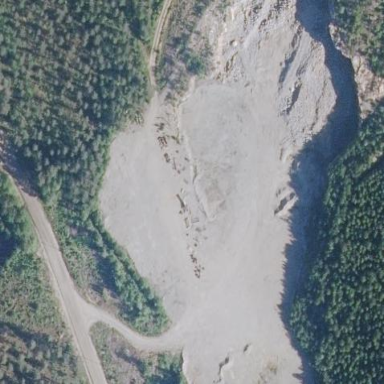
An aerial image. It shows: Quarry area rich in gravel resources.